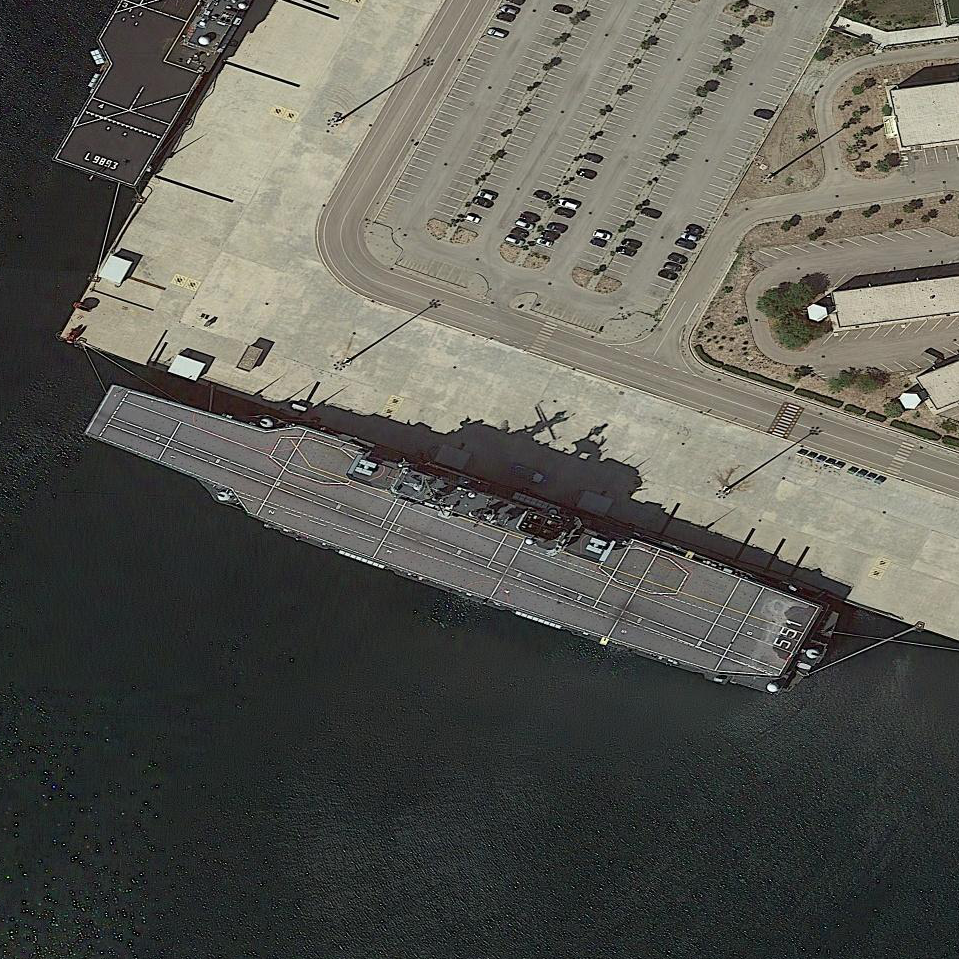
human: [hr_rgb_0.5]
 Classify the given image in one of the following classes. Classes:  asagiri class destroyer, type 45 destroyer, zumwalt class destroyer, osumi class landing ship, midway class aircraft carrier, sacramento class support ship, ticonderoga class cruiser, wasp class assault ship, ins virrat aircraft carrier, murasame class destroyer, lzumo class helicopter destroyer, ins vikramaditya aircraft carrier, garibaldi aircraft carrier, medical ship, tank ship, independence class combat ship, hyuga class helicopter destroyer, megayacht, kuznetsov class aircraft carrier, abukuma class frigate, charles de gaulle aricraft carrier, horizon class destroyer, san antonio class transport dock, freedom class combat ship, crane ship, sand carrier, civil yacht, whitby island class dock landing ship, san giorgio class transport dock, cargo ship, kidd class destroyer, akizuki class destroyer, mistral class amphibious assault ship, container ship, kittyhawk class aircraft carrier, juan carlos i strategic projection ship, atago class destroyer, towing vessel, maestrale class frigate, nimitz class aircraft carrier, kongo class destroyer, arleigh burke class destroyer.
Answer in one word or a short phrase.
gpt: Garibaldi aircraft carrier